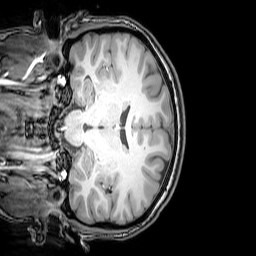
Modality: T1w
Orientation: coronal
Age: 24
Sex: female
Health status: healthy
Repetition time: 0.081 s
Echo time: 0.037 s